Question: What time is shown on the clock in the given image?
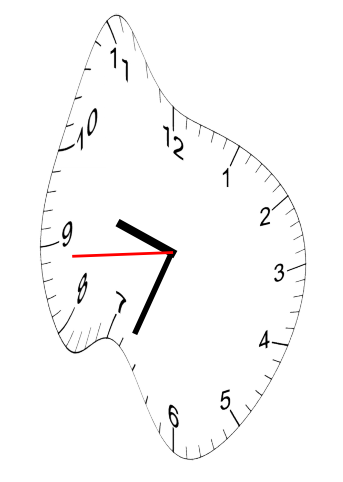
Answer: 09:33:44